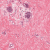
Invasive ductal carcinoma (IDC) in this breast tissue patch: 0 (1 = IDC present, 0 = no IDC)